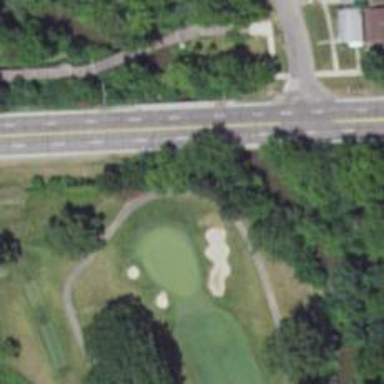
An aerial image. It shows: Service road designated as golf cart path.